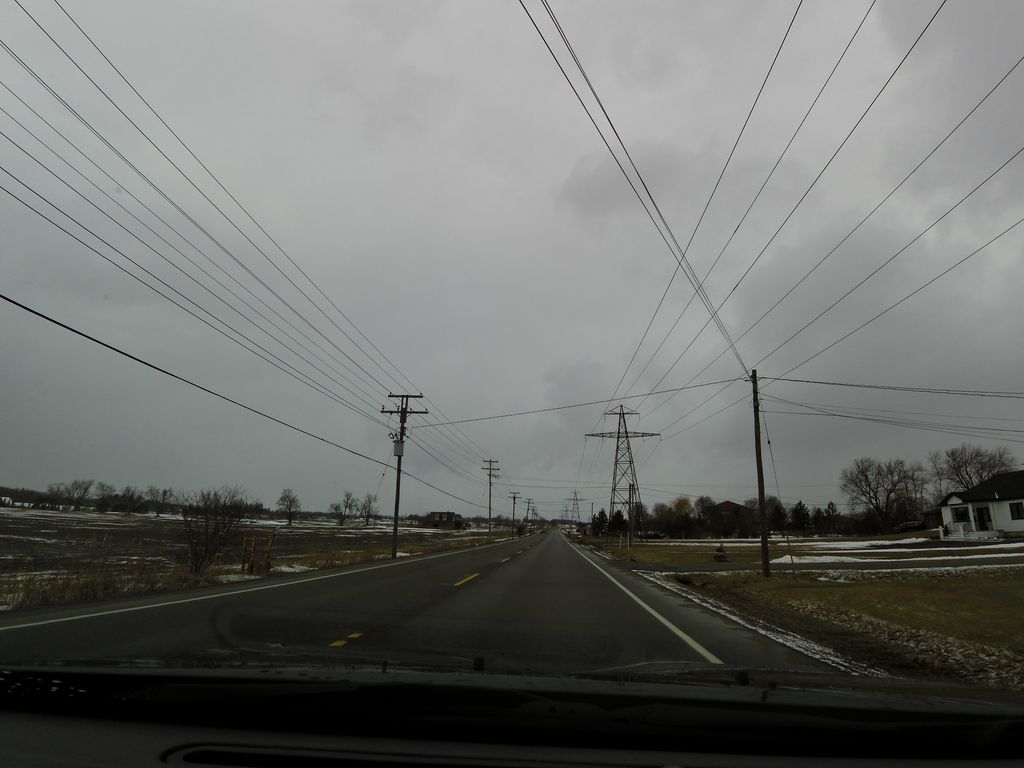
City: hamilton